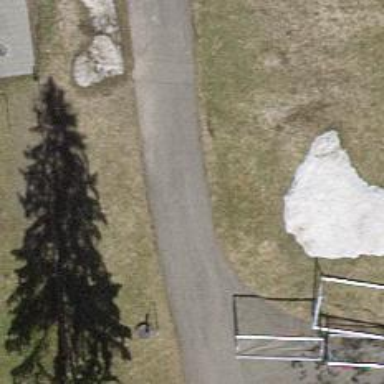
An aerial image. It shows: Paved alleyway designated as service road.